Aerial crown-view tile of a tropical tree (Barro Colorado Island, Panama), acquired 20241112:
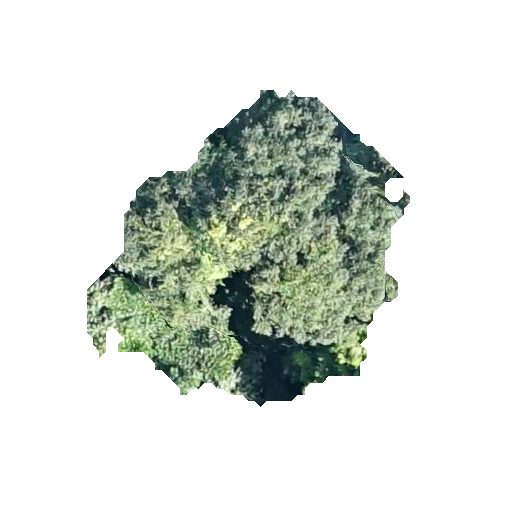
Species: Astronium graveolens
GBIF accepted scientific name: Astronium graveolens
Crown area: 103.086 m²